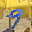
Label: 9